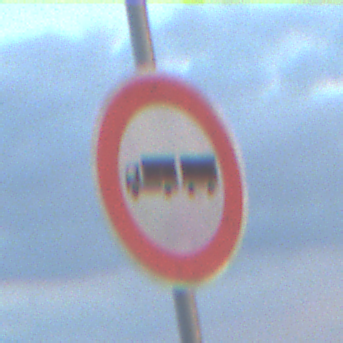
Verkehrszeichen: VerbotLastkraftwagenMitAnhaenger
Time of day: SunriseSunset
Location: Outdoor (Nature)
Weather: PartlyCloudy
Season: NotSpecified
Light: Natural